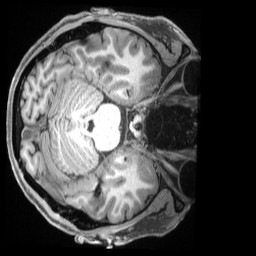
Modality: T1w
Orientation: axial
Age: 36
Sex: male
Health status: ill
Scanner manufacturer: siemens
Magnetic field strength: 3 T
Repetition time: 2.5 s
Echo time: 0.00181 s